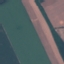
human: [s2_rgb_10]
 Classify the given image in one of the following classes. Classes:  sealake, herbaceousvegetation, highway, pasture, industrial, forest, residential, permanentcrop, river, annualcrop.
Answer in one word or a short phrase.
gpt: AnnualCrop